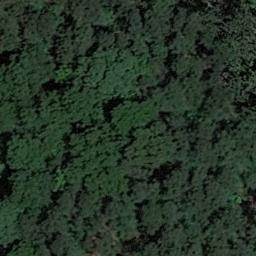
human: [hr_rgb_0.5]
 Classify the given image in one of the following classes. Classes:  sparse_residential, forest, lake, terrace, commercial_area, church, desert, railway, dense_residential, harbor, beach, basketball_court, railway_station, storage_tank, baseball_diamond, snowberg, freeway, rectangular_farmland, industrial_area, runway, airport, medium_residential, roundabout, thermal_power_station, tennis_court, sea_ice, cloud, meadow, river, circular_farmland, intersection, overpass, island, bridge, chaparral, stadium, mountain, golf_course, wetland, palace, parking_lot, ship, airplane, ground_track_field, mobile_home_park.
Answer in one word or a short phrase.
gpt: forest